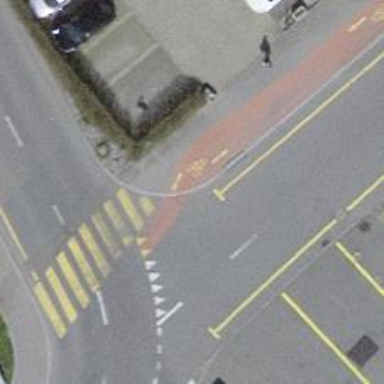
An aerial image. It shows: Kerb barrier.